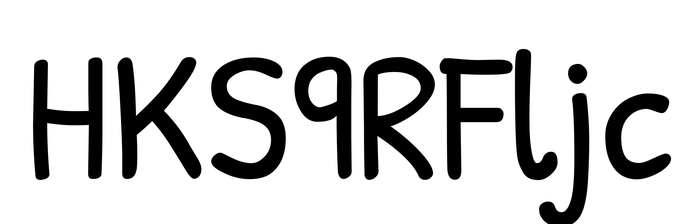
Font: PatrickHand-Regular